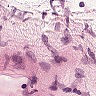
Metastatic tissue present: no